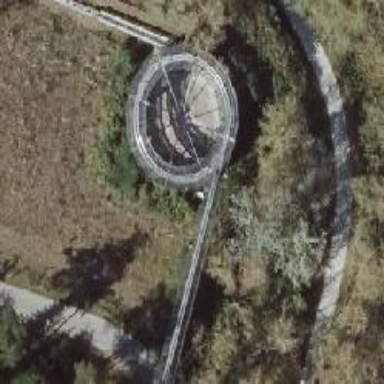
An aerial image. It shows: Summer toboggan attraction located on track in the leisure land.